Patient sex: F
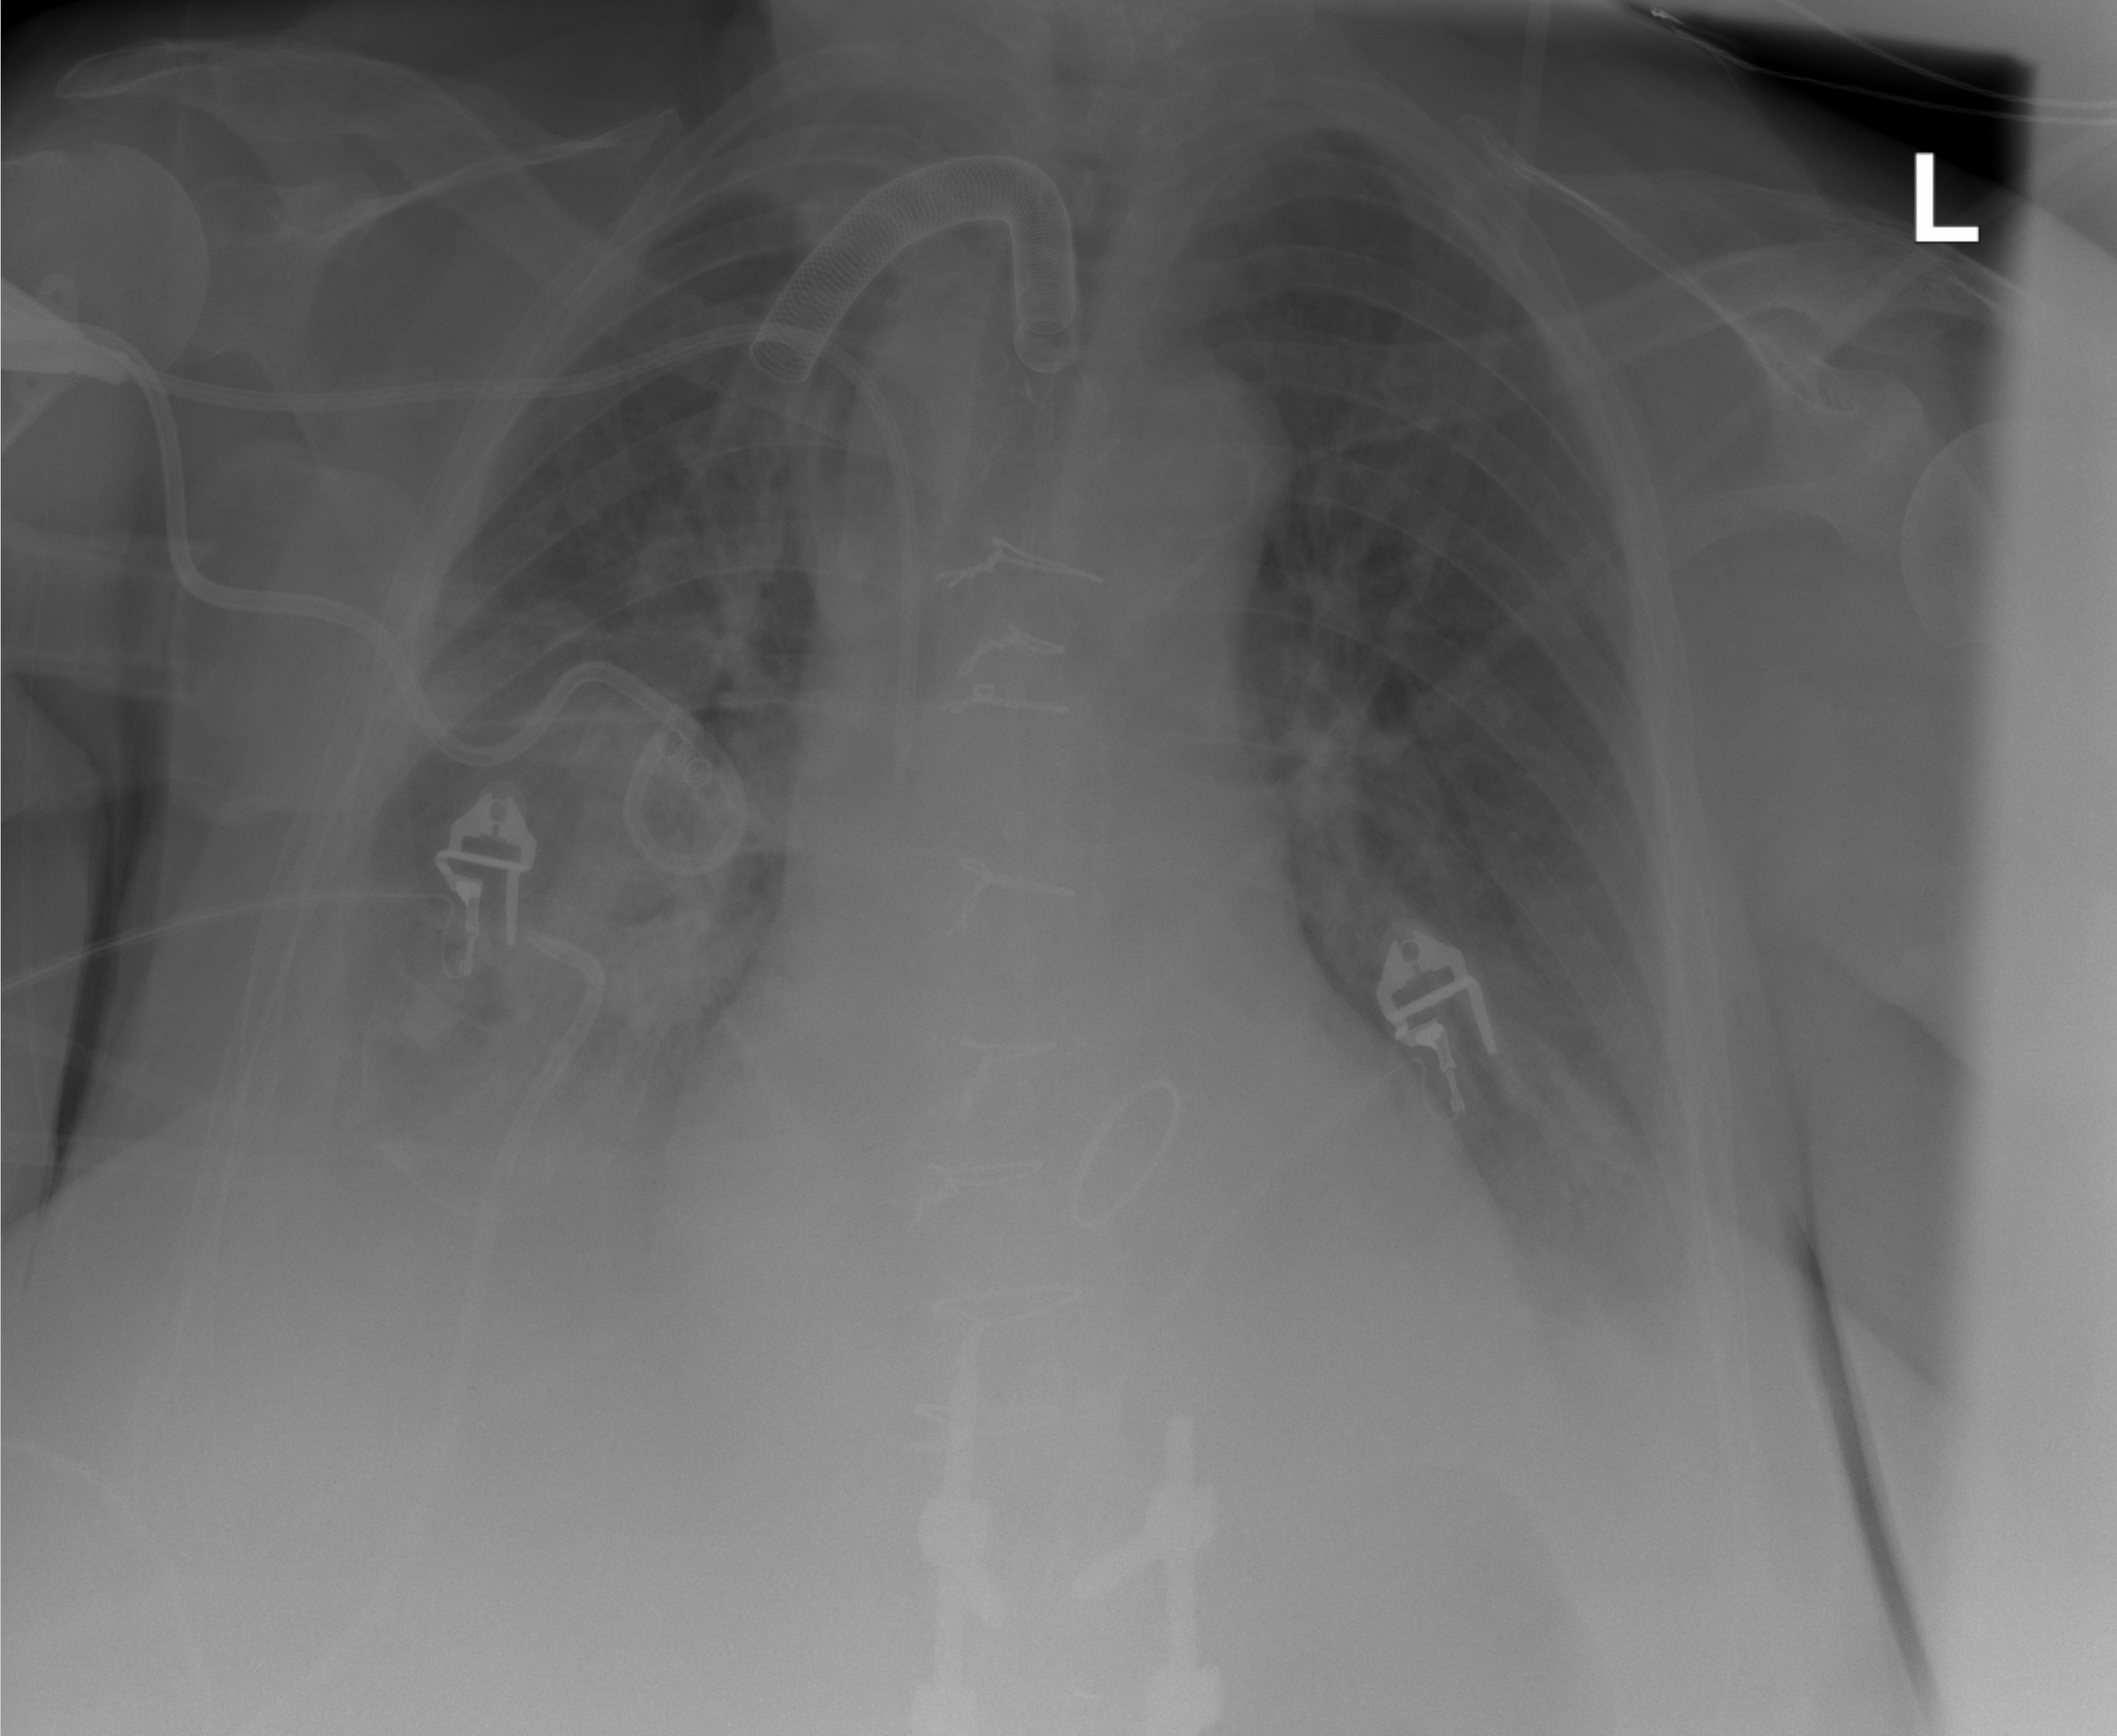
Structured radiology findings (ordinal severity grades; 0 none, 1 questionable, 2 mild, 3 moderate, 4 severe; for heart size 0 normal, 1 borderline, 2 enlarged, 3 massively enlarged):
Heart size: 2
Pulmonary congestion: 2
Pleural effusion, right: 2
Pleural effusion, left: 2
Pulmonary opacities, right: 3
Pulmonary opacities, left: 1
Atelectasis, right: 3
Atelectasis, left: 2